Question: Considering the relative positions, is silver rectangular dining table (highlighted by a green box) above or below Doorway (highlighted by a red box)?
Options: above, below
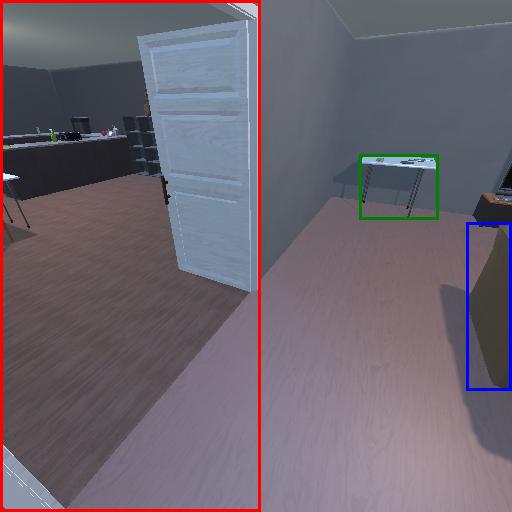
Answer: above